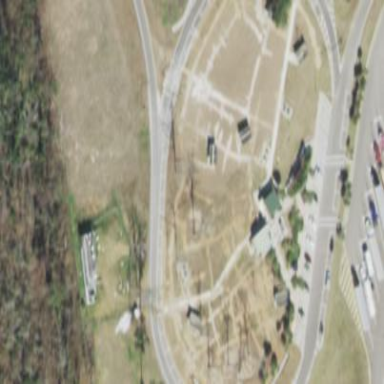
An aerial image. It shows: Rest area on the road.